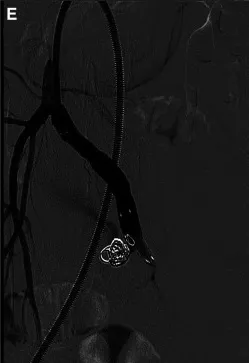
Digital subtraction angiography of endovascular procedure. (E) A covered stent was inserted.
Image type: radiology (ct)